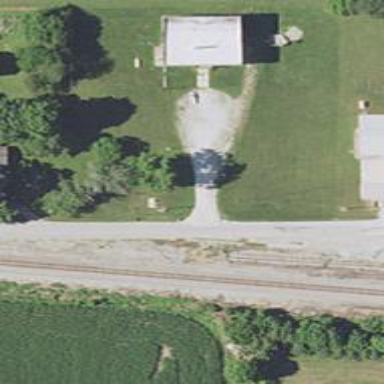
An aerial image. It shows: Driveway.